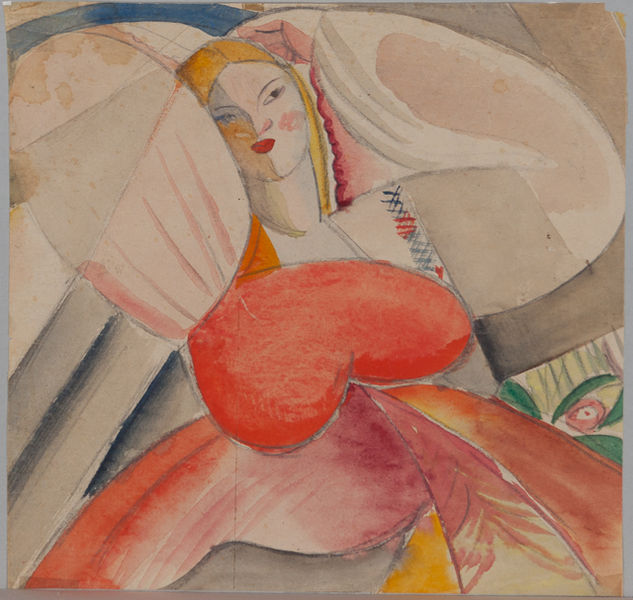
Titel: A Peasant Girl, A Peasant Girl
Künstler: Fedor Stepanovich Rozhankovskii
Standort: Amherst (Massachusetts, USA)
Institution: Mead Art Museum, Amherst College
Schlagwörter: blau, hand, gelb, grün, busen, frau, kleid, mund, nase, zeichnung, rot, muster, rock, blond, arme, augen, bluse, falten, haare, stickerei, lippen, wangen, backen, abstrakt, woman, herz, mouth, bau, oberarme, dirndl, breasts, drall, kirschmund